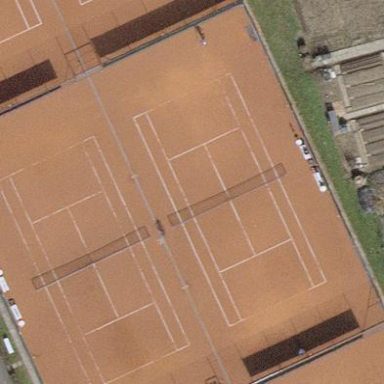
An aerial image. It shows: Tennis court on pitch designated for leisure land.